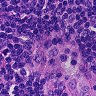
Metastatic tissue present: no